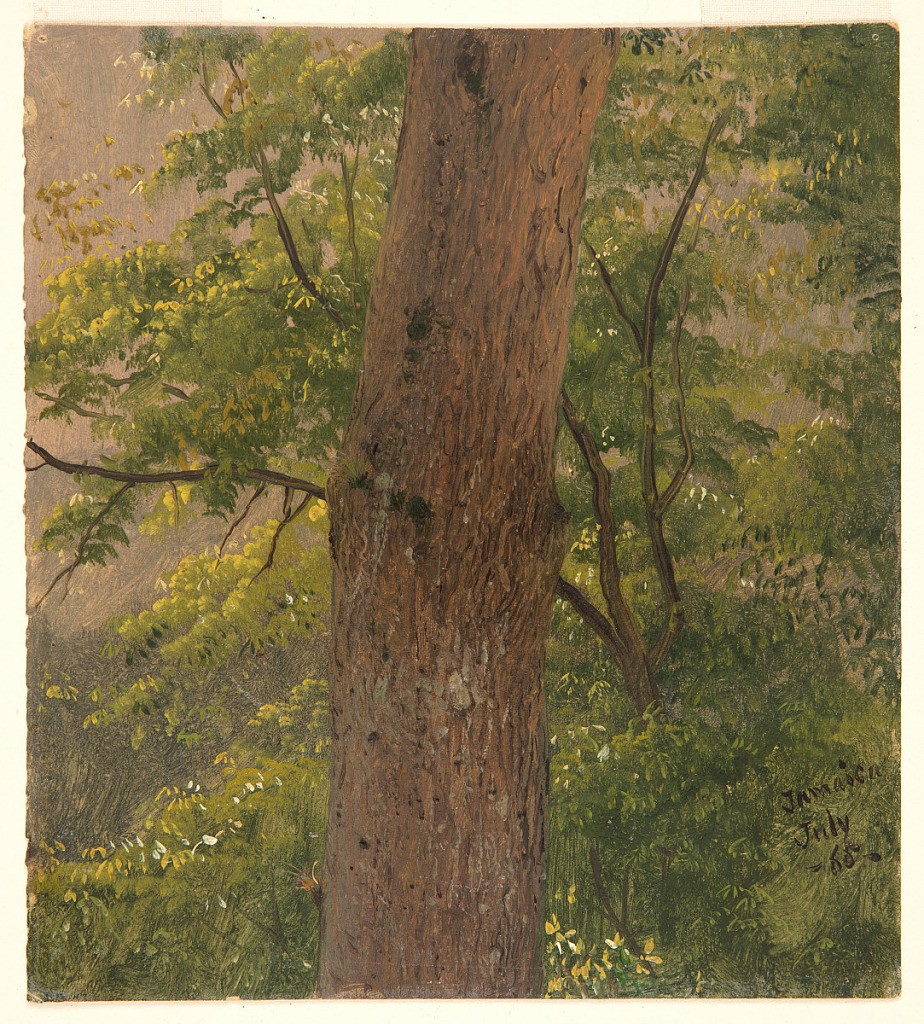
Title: Tree Trunk, Jamaica
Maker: Frederic Edwin Church, American, 1826–1900
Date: July 1865
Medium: Oil on paperboard
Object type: Drawing
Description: Botanical sketch of a portion of a tree trunk amid jungle foliage in Jamaica. Branches and green leaves of nearby trees are included behind. A bright flower blooms on the bottom left portion of the trunk. Gray-green ground visible at various spots throughout.